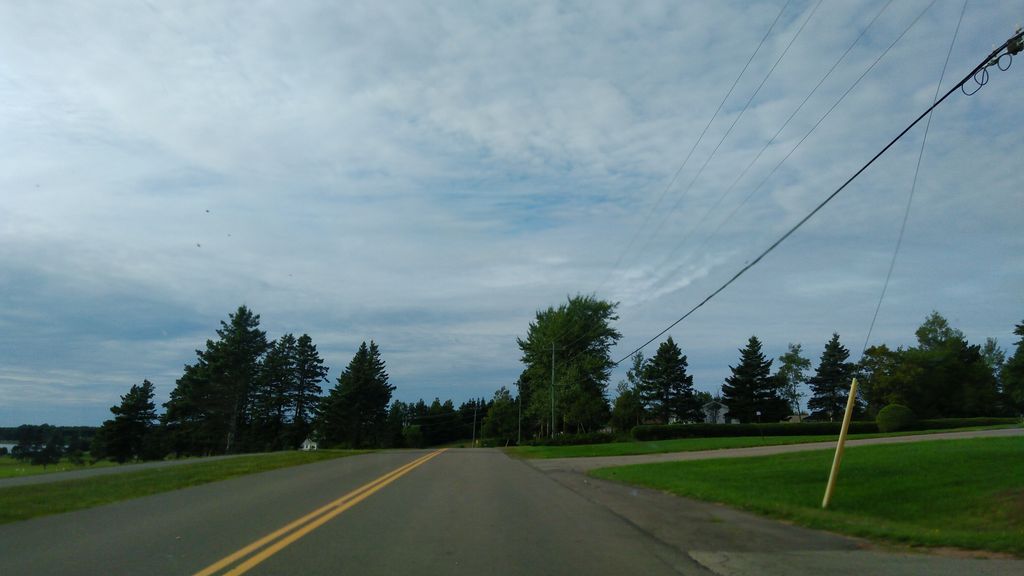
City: charlottetown